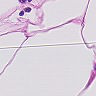
Metastatic tissue present: no